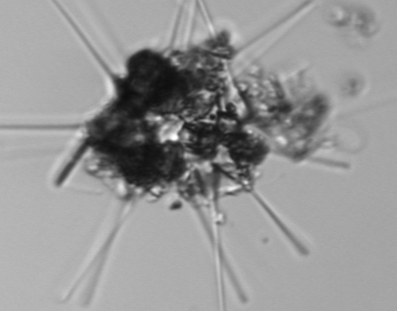
Label: Asterionellopsis_glacialis